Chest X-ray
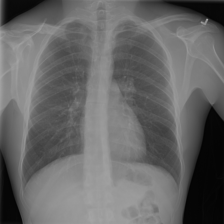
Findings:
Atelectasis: negative
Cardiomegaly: negative
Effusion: negative
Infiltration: negative
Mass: negative
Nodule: negative
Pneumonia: negative
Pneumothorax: negative
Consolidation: negative
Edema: negative
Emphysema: negative
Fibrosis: negative
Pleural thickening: negative
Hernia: negative